Question: I have this dataframe. I want to compare the date then calculate time differences in that date. For example, 'date[0] == date[1]' is True, then 'time[0] - time[1]'. If there are 4 date entries like '2020-05-19' then do '(time[2] - time[3]) + (time[4] - time[5])'. But if there is an odd number of date entries, for example, there are only 3 entries for '2022-05-12', then do nothing.
'''
Date Time
0 2022-05-20 17:07:00
1 2022-05-20 09:14:00
2 2022-05-19 18:56:00
3 2022-05-19 13:53:00
4 2022-05-19 13:52:00
5 2022-05-19 09:34:00
6 2022-05-18 18:25:00
7 2022-05-18 12:53:00
8 2022-05-18 12:02:00
9 2022-05-18 10:01:00
10 2022-05-17 18:06:00
11 2022-05-17 12:23:00
12 2022-05-17 12:11:00
13 2022-05-17 09:57:00
14 2022-05-16 18:44:00
15 2022-05-16 09:57:00
16 2022-05-13 18:21:00
17 2022-05-13 12:42:00
18 2022-05-13 12:05:00
19 2022-05-13 10:02:00
20 2022-05-12 18:13:00
21 2022-05-12 13:06:00
22 2022-05-12 09:45:00
23 2022-05-11 18:04:00
24 2022-05-11 12:23:00
25 2022-05-11 11:59:00
26 2022-05-11 10:01:00
27 2022-05-10 17:33:00
28 2022-05-10 12:29:00
'''
I'm trying on a nested for loop but could not figure out the indexing changes when odd entries happen.
'''
for i in range(len(df.Date)-1):
for j in range(1,len(df.Date),2):
if df.Date[i] == df.Date[j]:
print(df.Date[i], df.Date[j],df.Time[i],df.Time[j])
i += 2
else:
print(i,j)
print(df.Date[i], df.Date[j],df.Time[i],df.Time[j])
i = j
j = j+1
print(i,j)
break
'''
The result which is incorrect and I do not know how to fix.
Full expected output:

Followed the comment and did 'df.to_dict()' and got:
'''
{'Date': {0: Timestamp('2022-05-20 00:00:00'), 1: Timestamp('2022-05-20 00:00:00'), 2: Timestamp('2022-05-19 00:00:00'), 3: Timestamp('2022-05-19 00:00:00'), 4: Timestamp('2022-05-19 00:00:00'), 5: Timestamp('2022-05-19 00:00:00'), 6: Timestamp('2022-05-18 00:00:00'), 7: Timestamp('2022-05-18 00:00:00'), 8: Timestamp('2022-05-18 00:00:00'), 9: Timestamp('2022-05-18 00:00:00'), 10: Timestamp('2022-05-17 00:00:00'), 11: Timestamp('2022-05-17 00:00:00'), 12: Timestamp('2022-05-17 00:00:00'), 13: Timestamp('2022-05-17 00:00:00'), 14: Timestamp('2022-05-16 00:00:00'), 15: Timestamp('2022-05-16 00:00:00'), 16: Timestamp('2022-05-13 00:00:00'), 17: Timestamp('2022-05-13 00:00:00'), 18: Timestamp('2022-05-13 00:00:00'), 19: Timestamp('2022-05-13 00:00:00'), 20: Timestamp('2022-05-12 00:00:00'), 21: Timestamp('2022-05-12 00:00:00'), 22: Timestamp('2022-05-12 00:00:00'), 23: Timestamp('2022-05-11 00:00:00'), 24: Timestamp('2022-05-11 00:00:00'), 25: Timestamp('2022-05-11 00:00:00'), 26: Timestamp('2022-05-11 00:00:00'), 27: Timestamp('2022-05-10 00:00:00'), 28: Timestamp('2022-05-10 00:00:00')}, 'Time': {0: datetime.time(17, 7), 1: datetime.time(9, 14), 2: datetime.time(18, 56), 3: datetime.time(13, 53), 4: datetime.time(13, 52), 5: datetime.time(9, 34), 6: datetime.time(18, 25), 7: datetime.time(12, 53), 8: datetime.time(12, 2), 9: datetime.time(10, 1), 10: datetime.time(18, 6), 11: datetime.time(12, 23), 12: datetime.time(12, 11), 13: datetime.time(9, 57), 14: datetime.time(18, 44), 15: datetime.time(9, 57), 16: datetime.time(18, 21), 17: datetime.time(12, 42), 18: datetime.time(12, 5), 19: datetime.time(10, 2), 20: datetime.time(18, 13), 21: datetime.time(13, 6), 22: datetime.time(9, 45), 23: datetime.time(18, 4), 24: datetime.time(12, 23), 25: datetime.time(11, 59), 26: datetime.time(10, 1), 27: datetime.time(17, 33), 28: datetime.time(12, 29)}}
'''
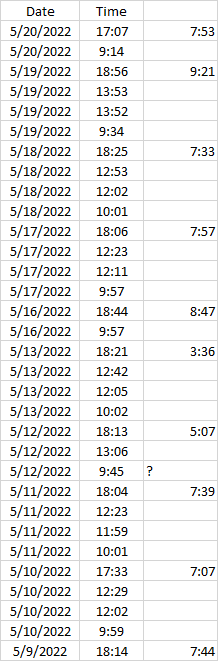
Answer: Try this.
'''
# data
df = pd.DataFrame({'Date': [Timestamp('2022-05-20 00:00:00'), Timestamp('2022-05-20 00:00:00'), Timestamp('2022-05-19 00:00:00'), Timestamp('2022-05-19 00:00:00'), Timestamp('2022-05-19 00:00:00'), Timestamp('2022-05-19 00:00:00'), Timestamp('2022-05-18 00:00:00'), Timestamp('2022-05-18 00:00:00'), Timestamp('2022-05-18 00:00:00'), Timestamp('2022-05-18 00:00:00'), Timestamp('2022-05-17 00:00:00'), Timestamp('2022-05-17 00:00:00'), Timestamp('2022-05-17 00:00:00'), Timestamp('2022-05-17 00:00:00'), Timestamp('2022-05-16 00:00:00'), Timestamp('2022-05-16 00:00:00'), Timestamp('2022-05-13 00:00:00'), Timestamp('2022-05-13 00:00:00'), Timestamp('2022-05-13 00:00:00'), Timestamp('2022-05-13 00:00:00'), Timestamp('2022-05-12 00:00:00'), Timestamp('2022-05-12 00:00:00'), Timestamp('2022-05-12 00:00:00'), Timestamp('2022-05-11 00:00:00'), Timestamp('2022-05-11 00:00:00'), Timestamp('2022-05-11 00:00:00'), Timestamp('2022-05-11 00:00:00'), Timestamp('2022-05-10 00:00:00'), Timestamp('2022-05-10 00:00:00'), Timestamp('2022-05-10 00:00:00'), Timestamp('2022-05-10 00:00:00'), Timestamp('2022-05-09 00:00:00'), Timestamp('2022-05-09 00:00:00'), Timestamp('2022-05-09 00:00:00'), Timestamp('2022-05-09 00:00:00'), Timestamp('2022-05-09 00:00:00'), Timestamp('2022-05-09 00:00:00'), Timestamp('2022-05-06 00:00:00'), Timestamp('2022-05-06 00:00:00'), Timestamp('2022-05-06 00:00:00'), Timestamp('2022-05-06 00:00:00'), Timestamp('2022-05-05 00:00:00'), Timestamp('2022-05-05 00:00:00'), Timestamp('2022-05-05 00:00:00'), Timestamp('2022-05-05 00:00:00'), Timestamp('2022-05-04 00:00:00'), Timestamp('2022-05-04 00:00:00'), Timestamp('2022-05-04 00:00:00'), Timestamp('2022-05-04 00:00:00'), Timestamp('2022-05-03 00:00:00'), Timestamp('2022-05-03 00:00:00'), Timestamp('2022-05-03 00:00:00'), Timestamp('2022-05-03 00:00:00'), Timestamp('2022-05-02 00:00:00'), Timestamp('2022-05-02 00:00:00'), Timestamp('2022-05-02 00:00:00'), Timestamp('2022-05-02 00:00:00'), Timestamp('2022-04-29 00:00:00'), Timestamp('2022-04-29 00:00:00'), Timestamp('2022-04-29 00:00:00'), Timestamp('2022-04-29 00:00:00'), Timestamp('2022-04-28 00:00:00'), Timestamp('2022-04-28 00:00:00'), Timestamp('2022-04-28 00:00:00'), Timestamp('2022-04-28 00:00:00'), Timestamp('2022-04-27 00:00:00'), Timestamp('2022-04-27 00:00:00'), Timestamp('2022-04-27 00:00:00'), Timestamp('2022-04-27 00:00:00'), Timestamp('2022-04-26 00:00:00'), Timestamp('2022-04-26 00:00:00'), Timestamp('2022-04-26 00:00:00'), Timestamp('2022-04-26 00:00:00'), Timestamp('2022-04-26 00:00:00'), Timestamp('2022-04-26 00:00:00'), Timestamp('2022-04-25 00:00:00'), Timestamp('2022-04-25 00:00:00'), Timestamp('2022-04-25 00:00:00'), Timestamp('2022-04-22 00:00:00'), Timestamp('2022-04-22 00:00:00'), Timestamp('2022-04-22 00:00:00'), Timestamp('2022-04-22 00:00:00'), Timestamp('2022-04-20 00:00:00'), Timestamp('2022-04-20 00:00:00'), Timestamp('2022-04-20 00:00:00'), Timestamp('2022-04-20 00:00:00')], 'Time': [datetime.time(17, 7), datetime.time(9, 14), datetime.time(18, 56), datetime.time(13, 53), datetime.time(13, 52), datetime.time(9, 34), datetime.time(18, 25), datetime.time(12, 53), datetime.time(12, 2), datetime.time(10, 1), datetime.time(18, 6), datetime.time(12, 23), datetime.time(12, 11), datetime.time(9, 57), datetime.time(18, 44), datetime.time(9, 57), datetime.time(18, 21), datetime.time(12, 42), datetime.time(12, 5), datetime.time(10, 2), datetime.time(18, 13), datetime.time(13, 6), datetime.time(9, 45), datetime.time(18, 4), datetime.time(12, 23), datetime.time(11, 59), datetime.time(10, 1), datetime.time(17, 33), datetime.time(12, 29), datetime.time(12, 2), datetime.time(9, 59), datetime.time(18, 14), datetime.time(15, 3), datetime.time(14, 33), datetime.time(12, 12), datetime.time(11, 58), datetime.time(9, 46), datetime.time(17, 51), datetime.time(11, 37), datetime.time(11, 14), datetime.time(9, 34), datetime.time(18, 4), datetime.time(12, 33), datetime.time(12, 13), datetime.time(9, 42), datetime.time(18, 27), datetime.time(12, 27), datetime.time(12, 14), datetime.time(9, 58), datetime.time(18, 2), datetime.time(13, 0), datetime.time(11, 40), datetime.time(9, 5), datetime.time(18, 39), datetime.time(12, 52), datetime.time(12, 27), datetime.time(9, 59), datetime.time(17, 26), datetime.time(12, 9), datetime.time(12, 8), datetime.time(9, 49), datetime.time(18, 24), datetime.time(13, 18), datetime.time(12, 4), datetime.time(9, 57), datetime.time(18, 16), datetime.time(12, 37), datetime.time(12, 8), datetime.time(9, 42), datetime.time(18, 25), datetime.time(14, 13), datetime.time(13, 54), datetime.time(12, 55), datetime.time(12, 54), datetime.time(9, 52), datetime.time(17, 54), datetime.time(9, 53), datetime.time(9, 53), datetime.time(18, 12), datetime.time(14, 7), datetime.time(12, 15), datetime.time(9, 53), datetime.time(18, 20), datetime.time(12, 53), datetime.time(12, 12), datetime.time(9, 50)]})
def f(g):
# remove the last value if there are odd number of Times
x = g if len(g)%2==0 else g[1:]
# find difference between every 2 time values and sum the result
return np.diff(x.values.reshape(-1,2), 1).reshape(-1).sum()
# groupby Date and apply f to Time
# then strip days from result
df['new_col'] = pd.to_timedelta(df.Time[::-1].astype(str)).groupby(df.Date).transform(f).astype(str).str.split().str[-1]
# remove duplicated values
df['new_col'] = df.new_col.mask(df.new_col.duplicated(), '')
df
'''
<URL>
The key idea is to 'reshape' Time for each Date into a 2 column array and use 'np.diff' horizontally to find the difference (this is inside function 'f'). To 'reshape' an array into a 2 column array, the number of rows must be divisible by 2, so if it's not, I cut away the last Time (even though it's cutting away the first element in the code, it's actually the last because the array is reversed.) I used 'Time[::-1]' to reverse Time. That's because 'np.diff' works like 'time[1]-time[0]' etc. Since the aim is the reverse, I reversed Time.